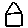
Label: house